Aerial crown-view tile of a tropical tree (Barro Colorado Island, Panama), acquired 20240716:
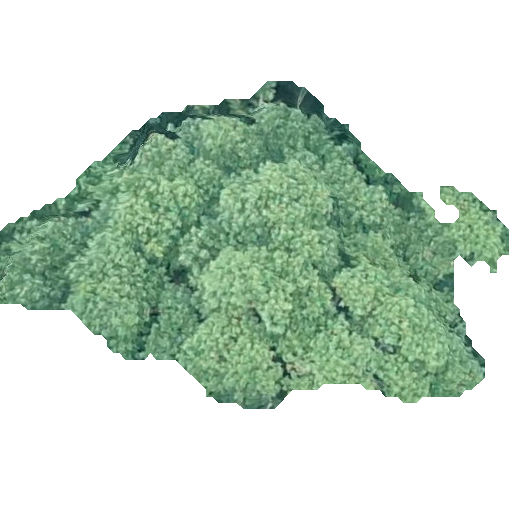
Species: Hieronyma alchorneoides
GBIF accepted scientific name: Hieronyma alchorneoides
Crown area: 165.563 m²